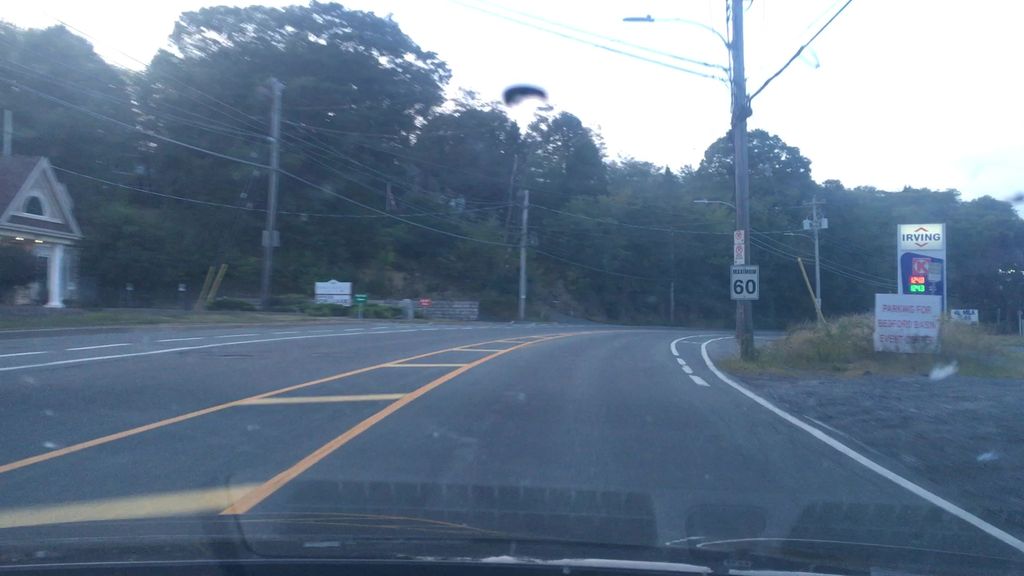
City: halifax